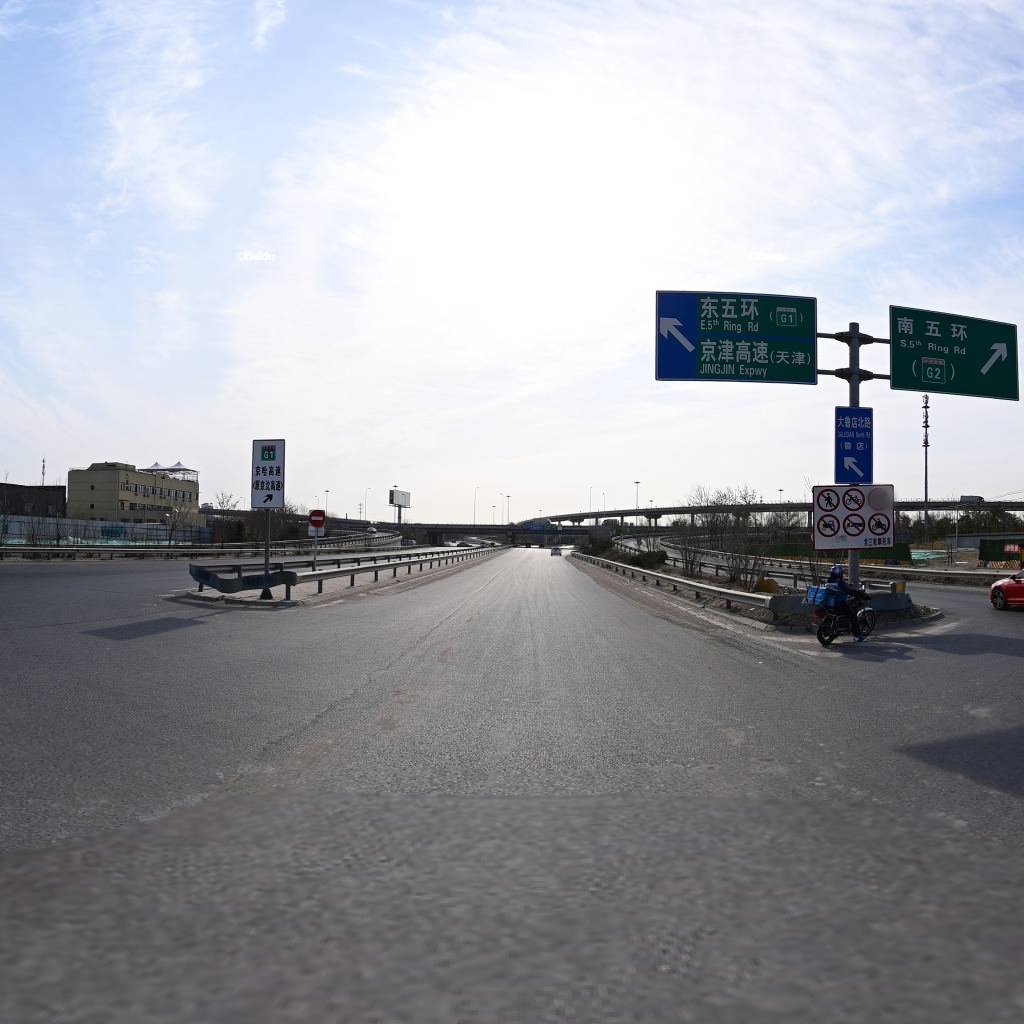
Region: Chaoyang
Road damage annotations: longitudinal crack, longitudinal crack